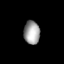
Tissue: lung
Cell type: Fibroblasts
Senescence score: 0.6186
Nuclear area (px): 367
Mean DAPI intensity: 159